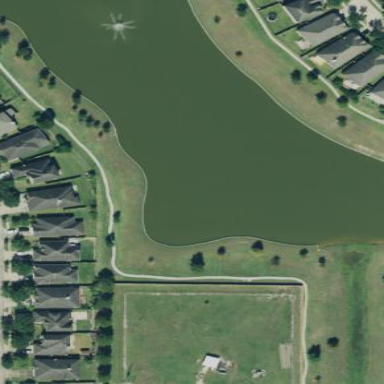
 creating natural and serene environment."